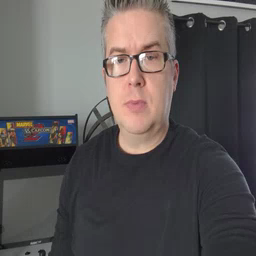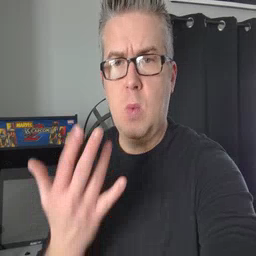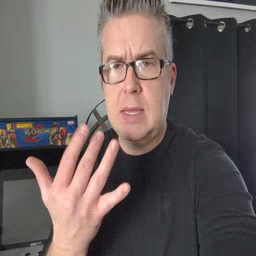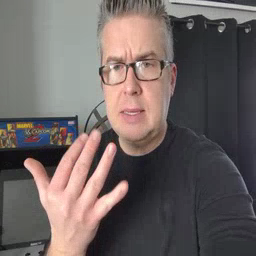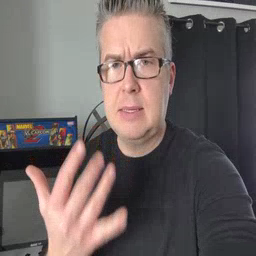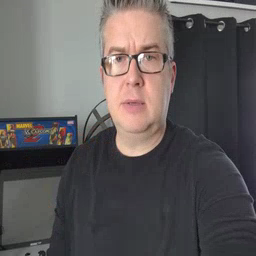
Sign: wait